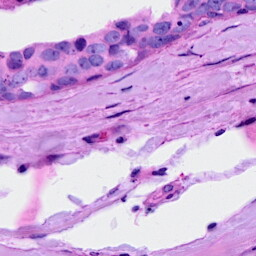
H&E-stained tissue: Breast